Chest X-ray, AP view. Patient: 29 years old, sex F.
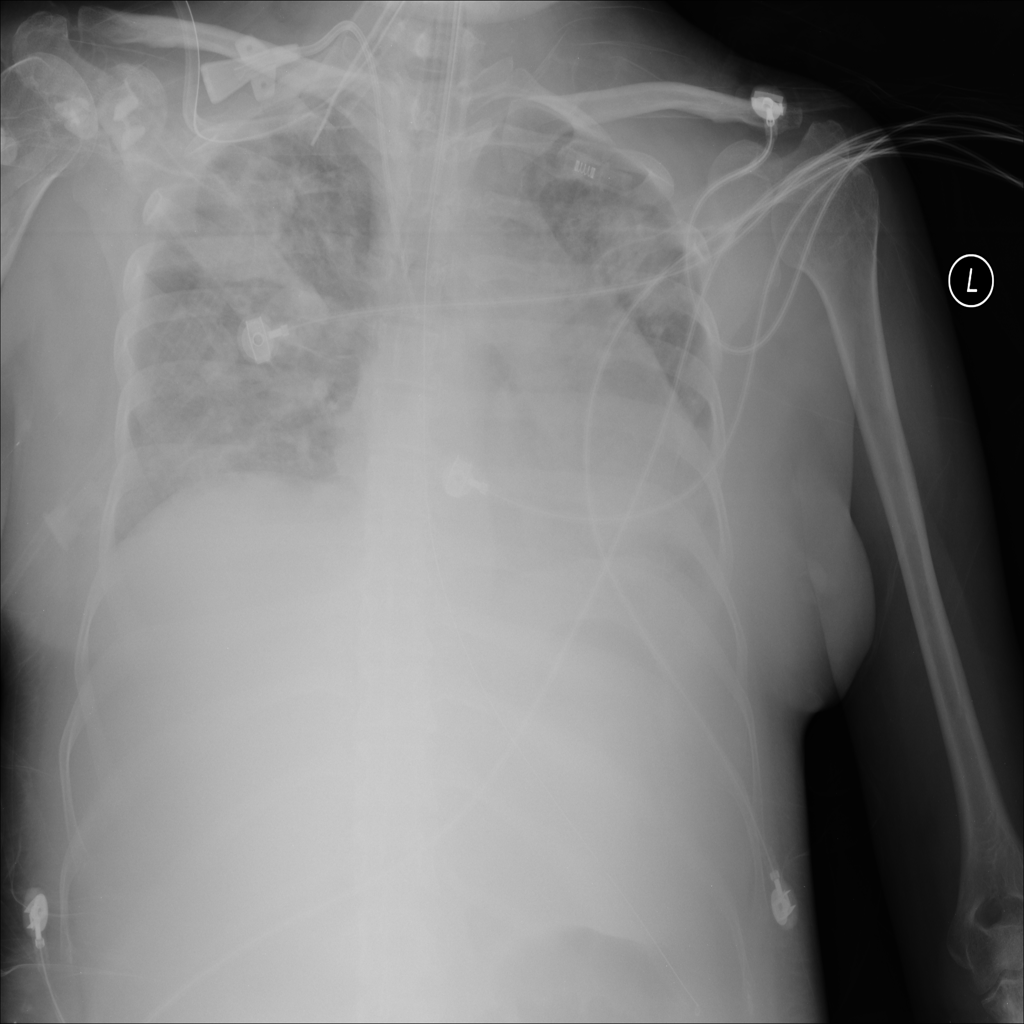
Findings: Infiltration